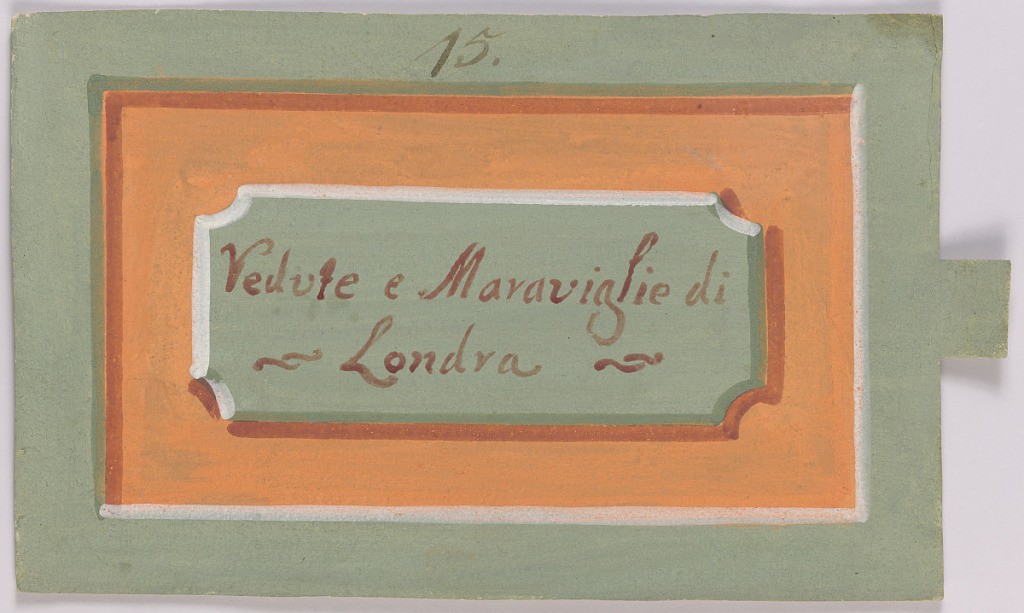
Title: Peep-Show Print
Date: mid-18th century
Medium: Engraving and brush and wash on paper
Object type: Print
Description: Peep-show print